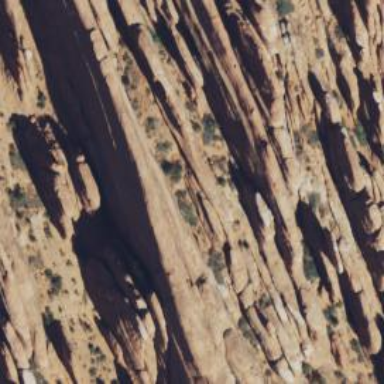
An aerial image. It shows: Cliff in nature.